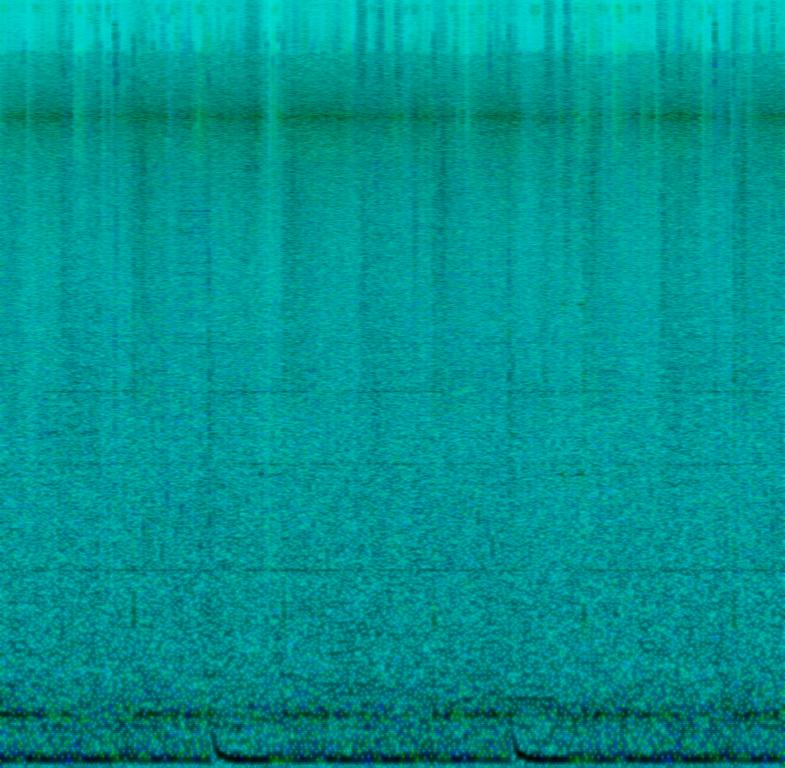
This song contains digital drums with a reverbed snare and a helicopter-sound. The whole recording is completely over-driving the speakers. It is of very poor sound quality.